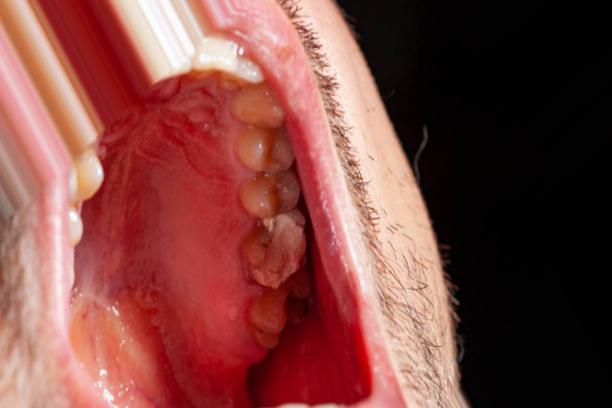
Condition: Caries